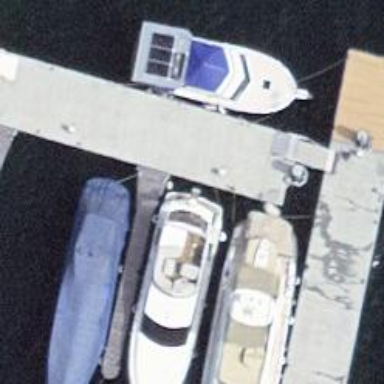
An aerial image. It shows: Man-made pier.